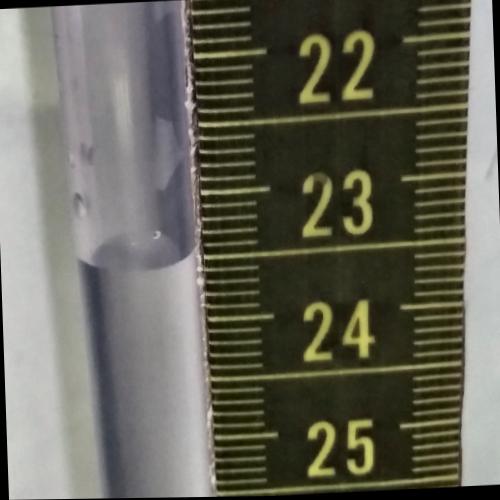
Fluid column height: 23.5 cm